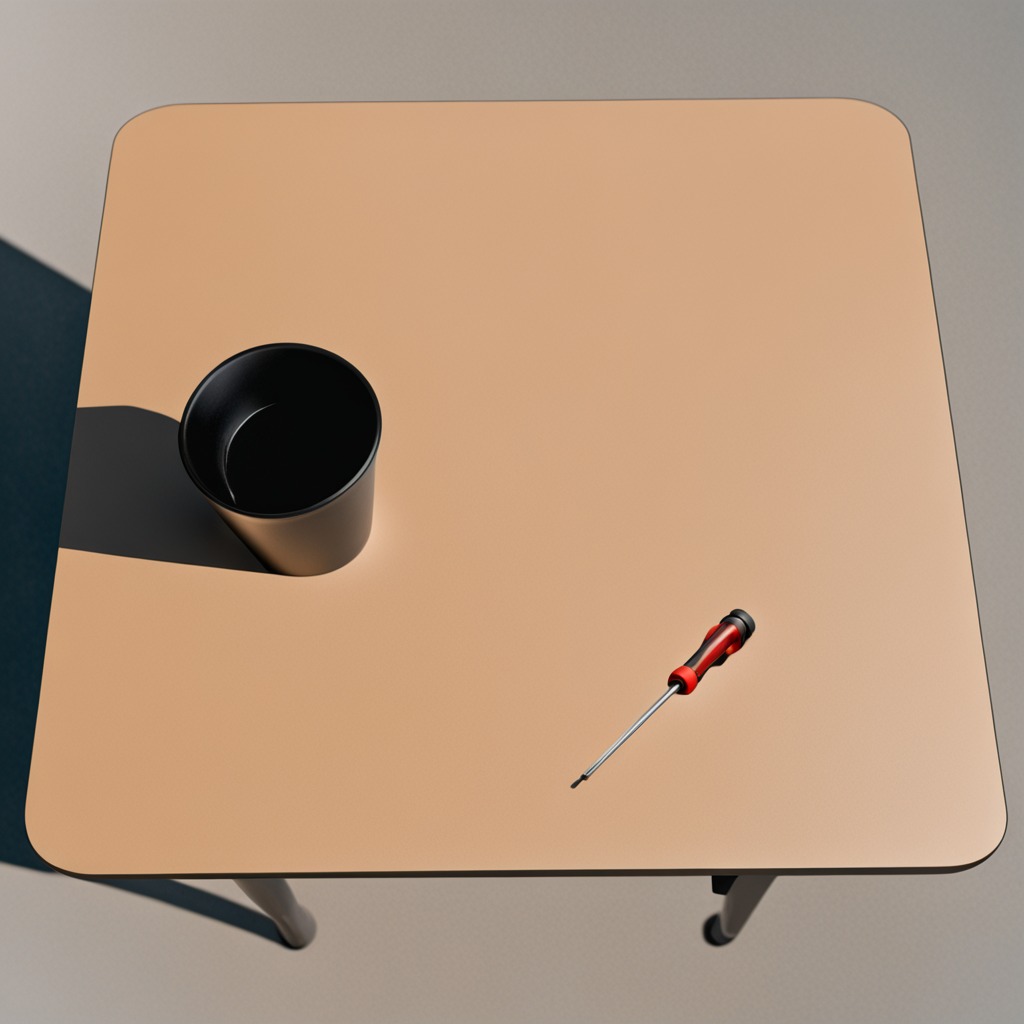
A screwdriver is lying on the table.